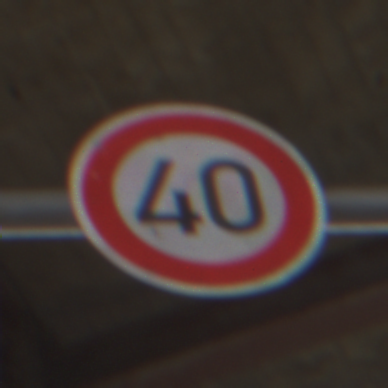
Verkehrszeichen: Geschwindigkeit40
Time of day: Midday
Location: Roofed (Special)
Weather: Overcast
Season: NotSpecified
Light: Natural